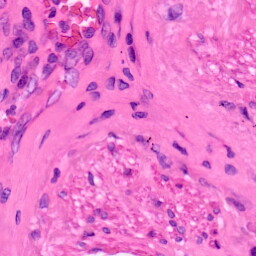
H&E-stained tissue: Lung